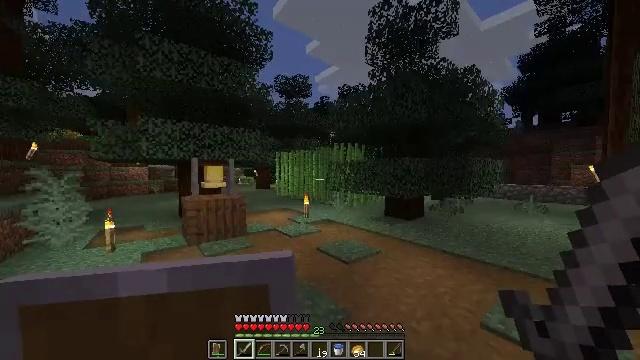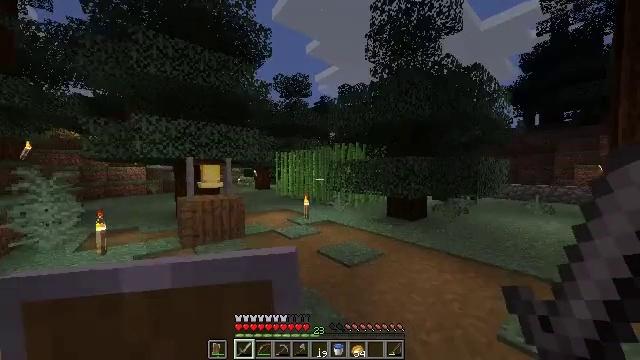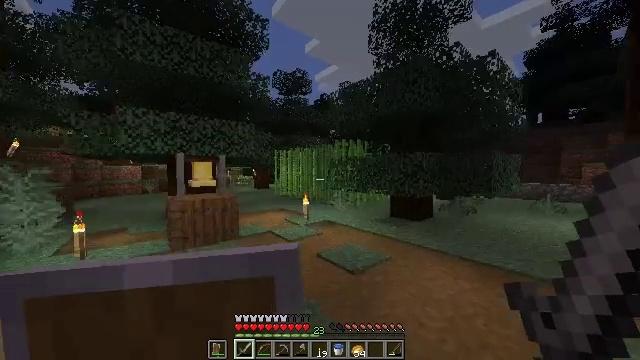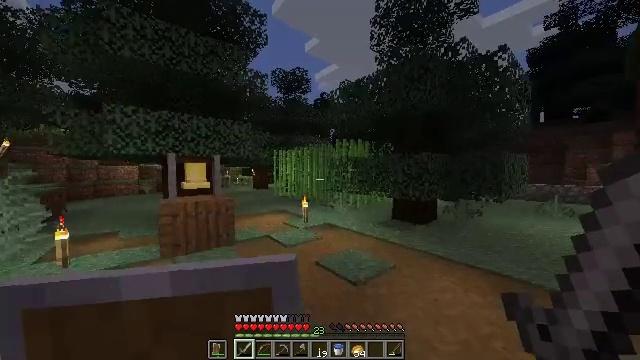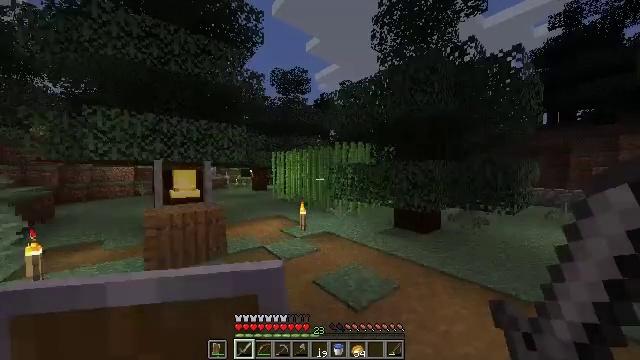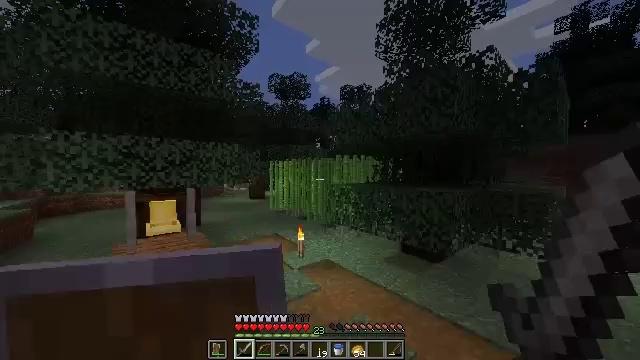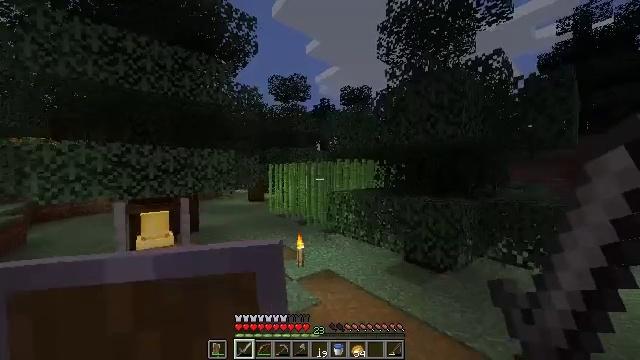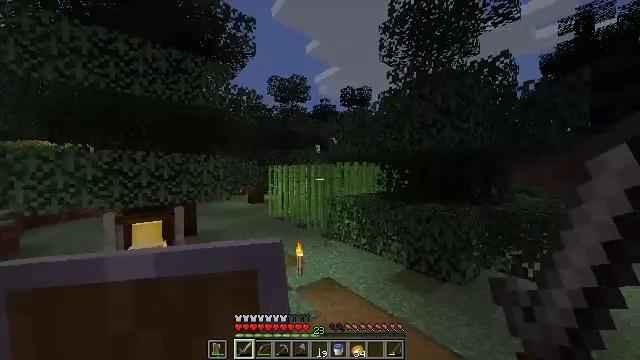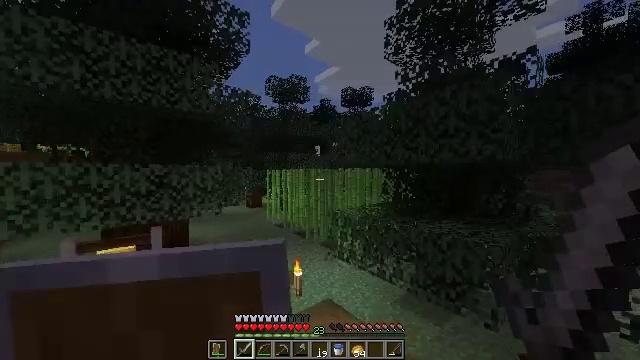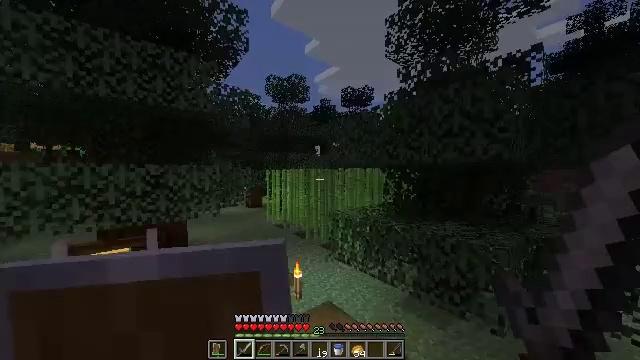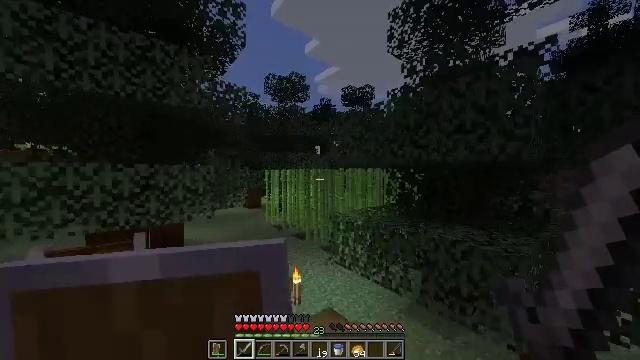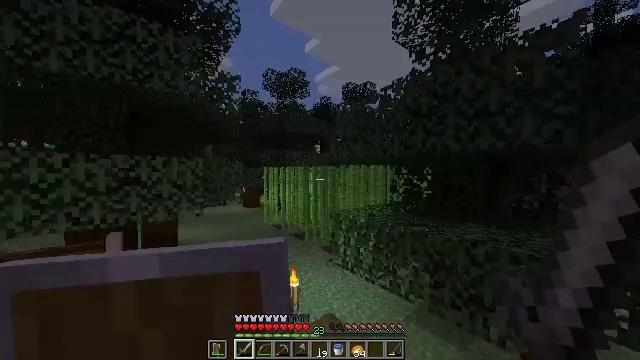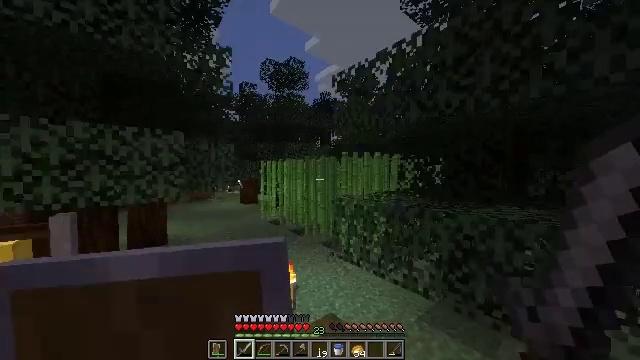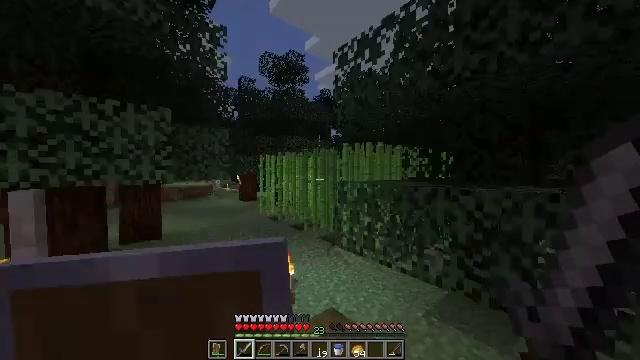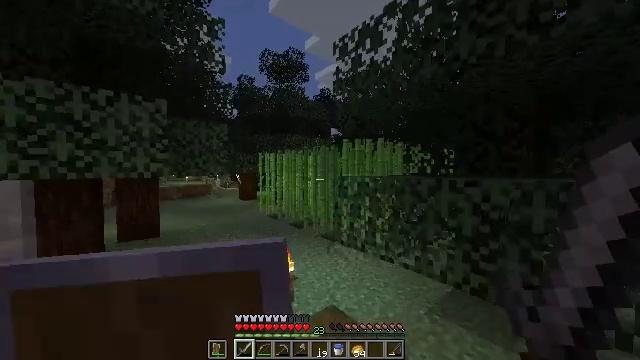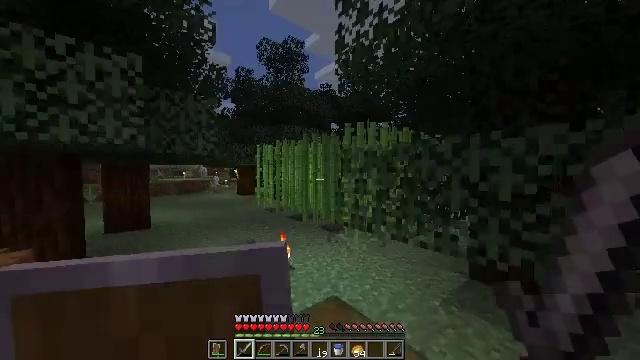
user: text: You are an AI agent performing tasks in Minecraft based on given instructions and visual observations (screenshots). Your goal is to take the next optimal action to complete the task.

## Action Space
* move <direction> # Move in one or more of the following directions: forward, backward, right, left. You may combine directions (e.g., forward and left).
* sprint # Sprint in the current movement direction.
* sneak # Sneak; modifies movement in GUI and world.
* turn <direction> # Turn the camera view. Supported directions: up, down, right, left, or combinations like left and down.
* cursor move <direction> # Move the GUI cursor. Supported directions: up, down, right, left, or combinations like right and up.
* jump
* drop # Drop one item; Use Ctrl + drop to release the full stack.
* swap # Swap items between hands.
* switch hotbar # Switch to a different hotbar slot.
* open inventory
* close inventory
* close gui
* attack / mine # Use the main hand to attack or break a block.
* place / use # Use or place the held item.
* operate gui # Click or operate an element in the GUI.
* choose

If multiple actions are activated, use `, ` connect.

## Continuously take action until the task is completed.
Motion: motion action
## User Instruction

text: Mine the sugar cane near rivers.
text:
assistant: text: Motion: move forward
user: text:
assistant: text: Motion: move forward
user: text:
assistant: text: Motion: move forward
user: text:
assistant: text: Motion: move forward, jump
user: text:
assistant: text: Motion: move forward, jump
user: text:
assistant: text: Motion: move forward, jump
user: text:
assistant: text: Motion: move forward, jump
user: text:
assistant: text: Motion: move forward
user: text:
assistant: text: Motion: move forward
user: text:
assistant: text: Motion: move forward
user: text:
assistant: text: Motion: move forward
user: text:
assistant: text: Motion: move forward
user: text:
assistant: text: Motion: move forward
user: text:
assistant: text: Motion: move forward
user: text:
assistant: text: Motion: move forward
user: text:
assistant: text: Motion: move forward
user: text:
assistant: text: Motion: move forward
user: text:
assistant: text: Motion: move forward
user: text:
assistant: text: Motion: move forward
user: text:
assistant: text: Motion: move forward and move left
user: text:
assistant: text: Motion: move forward and move left, turn right
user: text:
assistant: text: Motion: move forward and move left, turn right
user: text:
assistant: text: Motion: move forward and move left, turn right
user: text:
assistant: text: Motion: move forward and move left, turn right
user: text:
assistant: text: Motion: move forward and move left, turn right
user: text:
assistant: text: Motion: move forward and move left, turn right
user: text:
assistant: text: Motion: move forward, turn right
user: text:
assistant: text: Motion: move forward, turn right, attack / mine
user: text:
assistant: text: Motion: move forward, turn right and up, attack / mine
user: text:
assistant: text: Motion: attack / mine